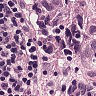
Metastatic tissue present: yes